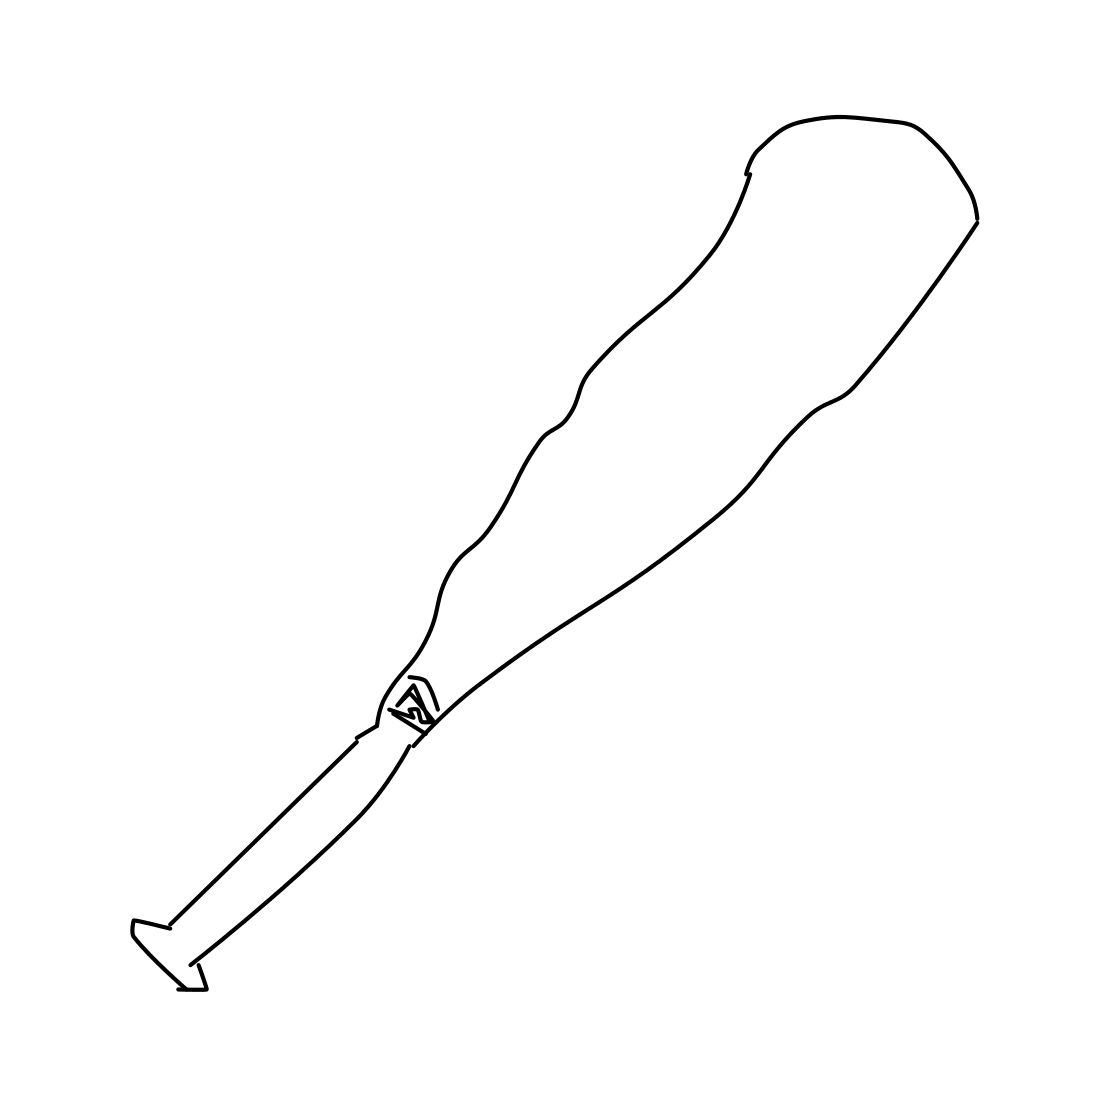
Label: baseball bat